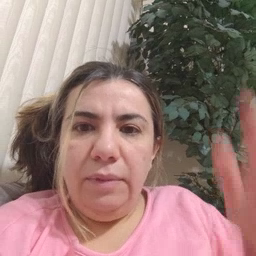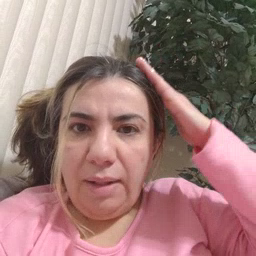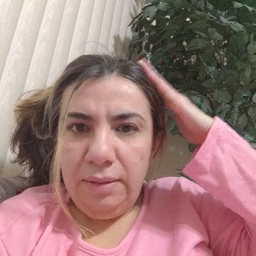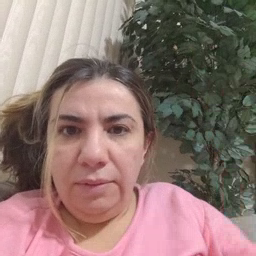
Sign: hat